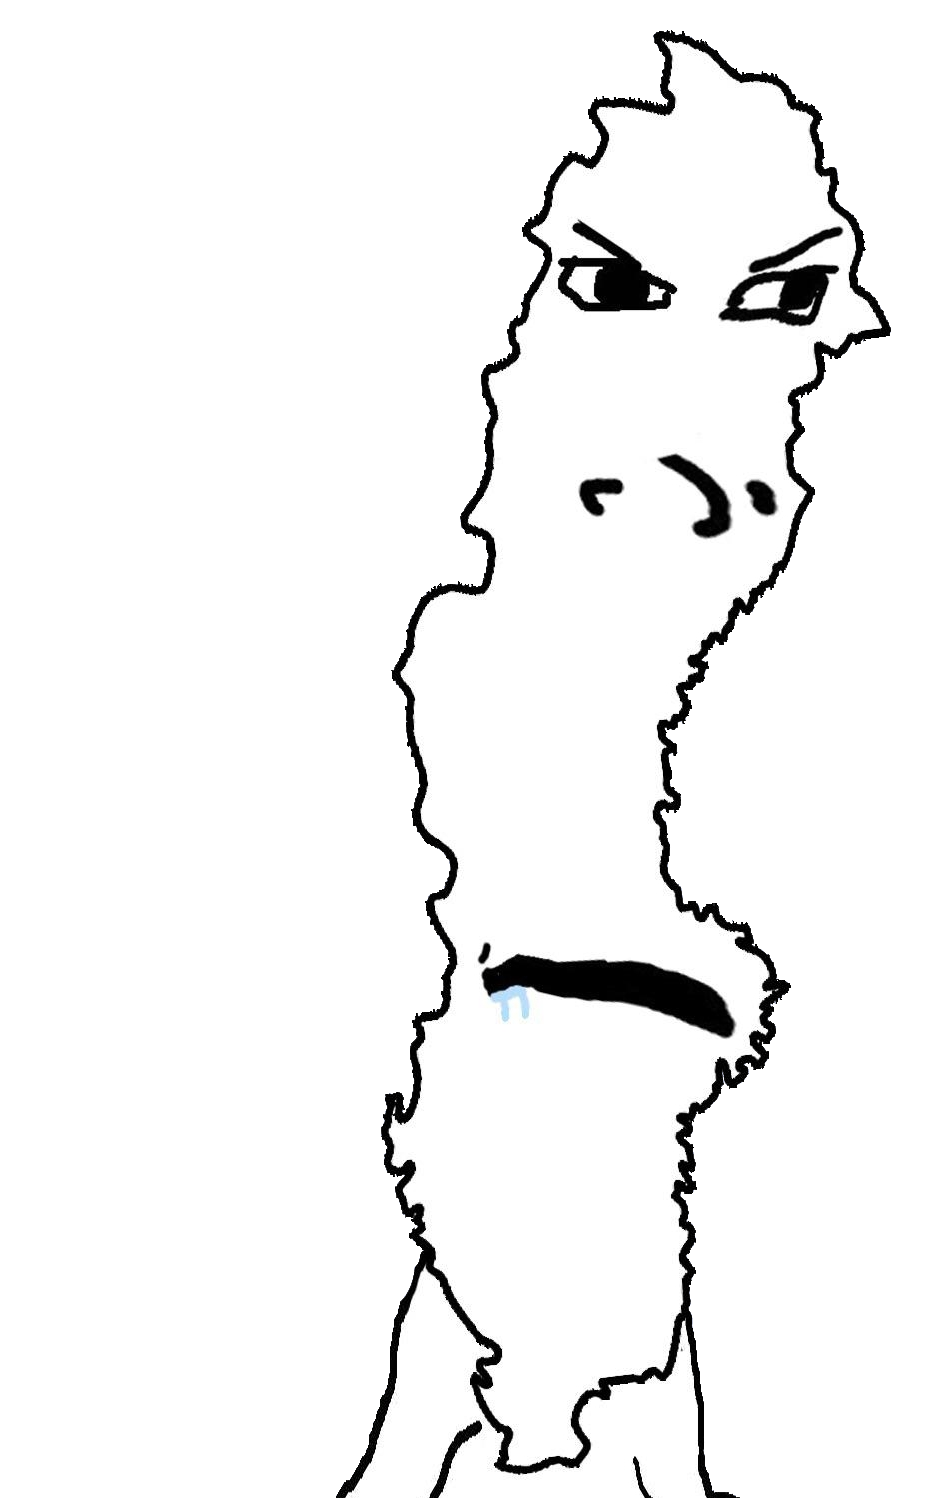
Label: 5_Brainlet